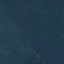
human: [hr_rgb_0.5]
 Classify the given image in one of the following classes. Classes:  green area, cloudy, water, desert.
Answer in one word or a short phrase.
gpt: green area